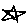
Label: star